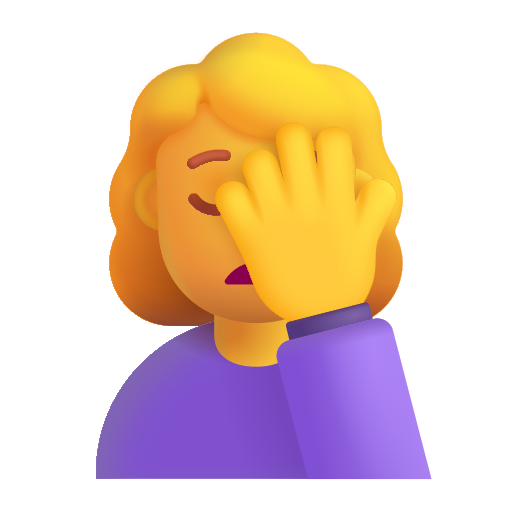
woman facepalming color default